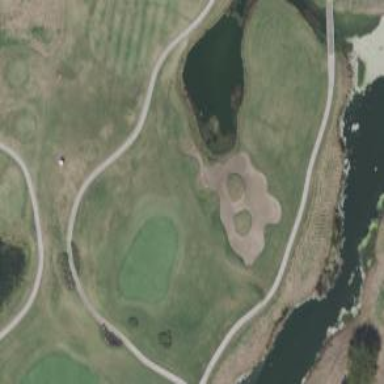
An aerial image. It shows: Rough area in golf course.